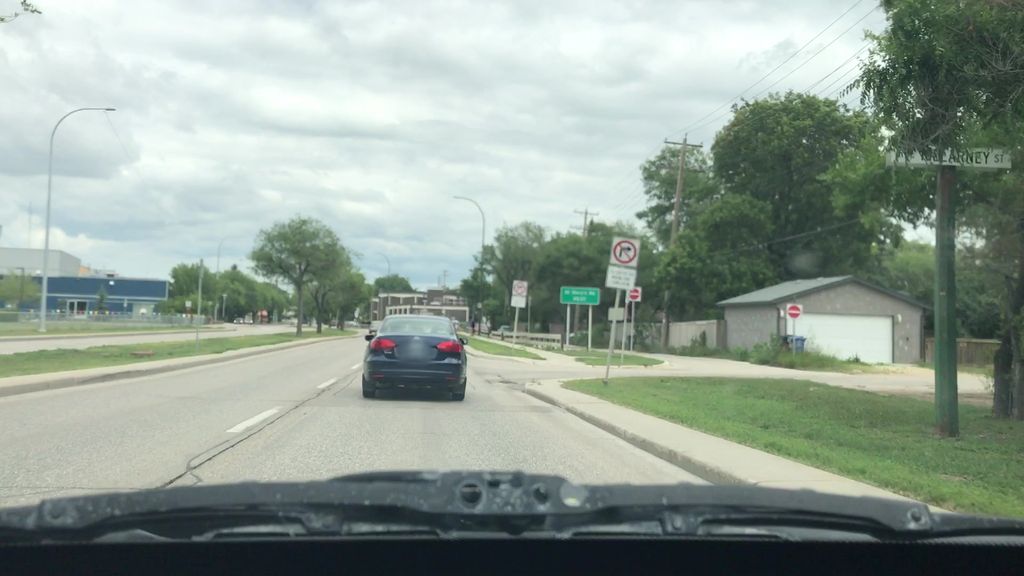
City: winnipeg